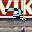
Label: 3